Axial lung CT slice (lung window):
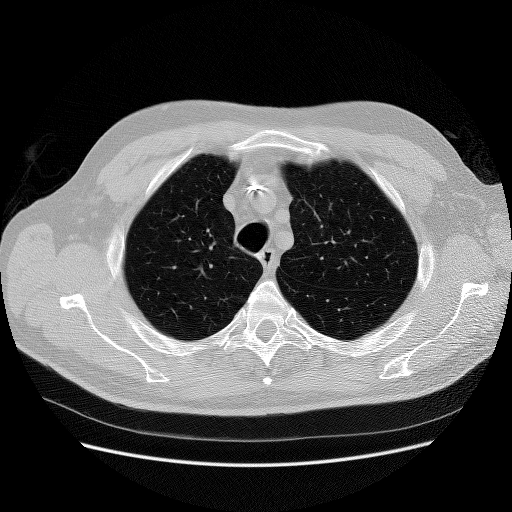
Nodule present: no